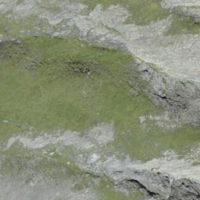
EUNIS habitat code: 31
Species observed at this site:
Oenanthe oenanthe
Gypaetus barbatus
Prunella collaris
Parus major